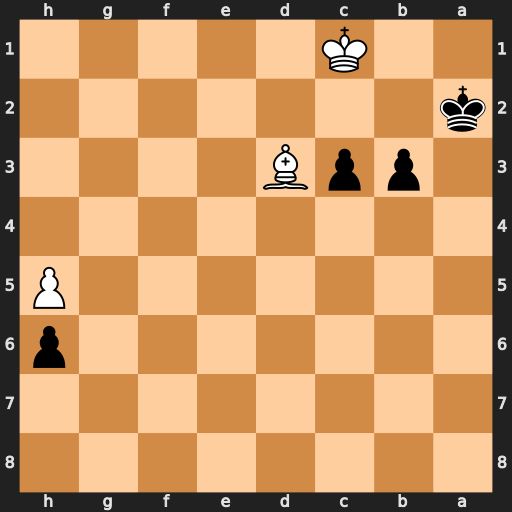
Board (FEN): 8/8/7p/7P/8/1ppB4/k7/2K5
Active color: b
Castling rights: -
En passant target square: -
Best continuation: b2+ Kc2 b1=Q+